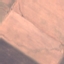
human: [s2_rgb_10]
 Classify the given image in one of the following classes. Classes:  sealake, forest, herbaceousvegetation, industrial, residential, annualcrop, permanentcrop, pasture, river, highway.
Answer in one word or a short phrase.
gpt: AnnualCrop